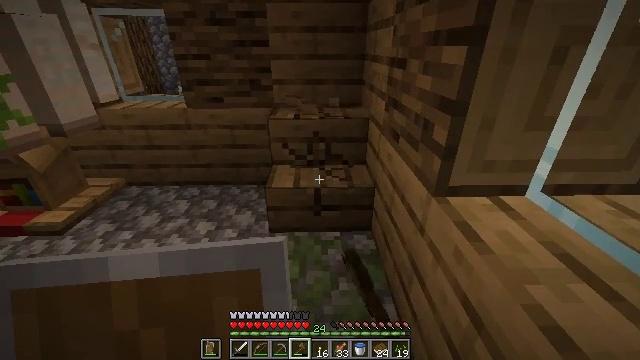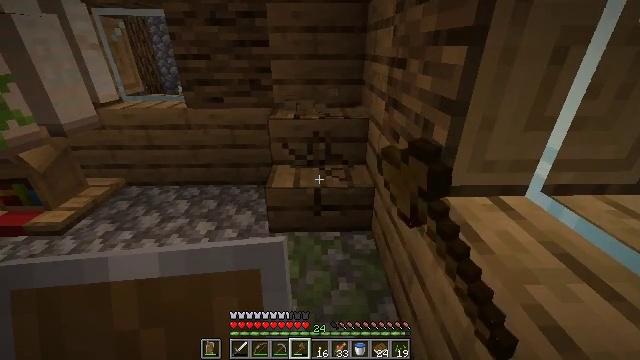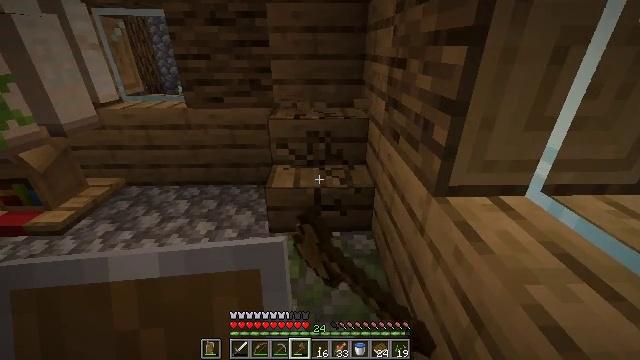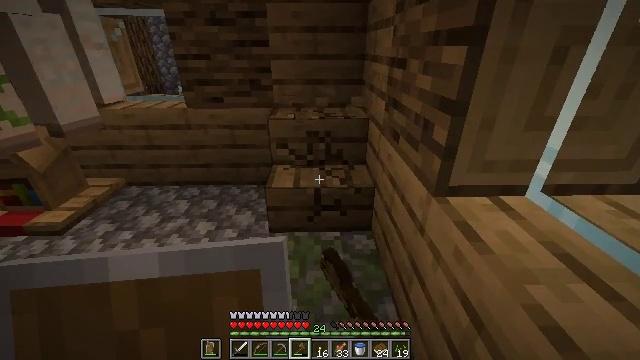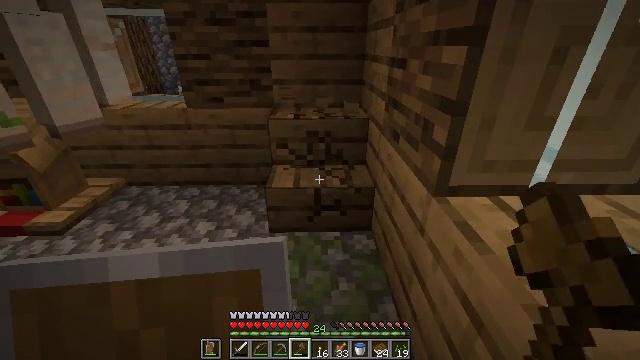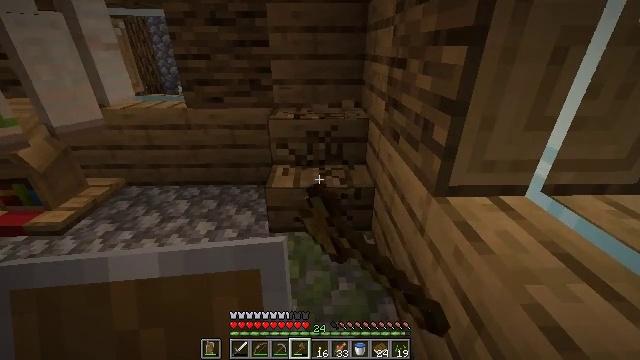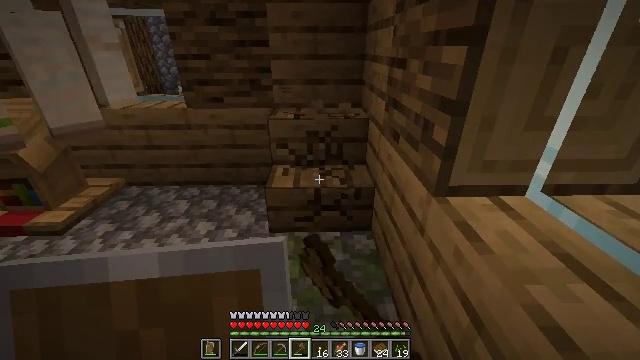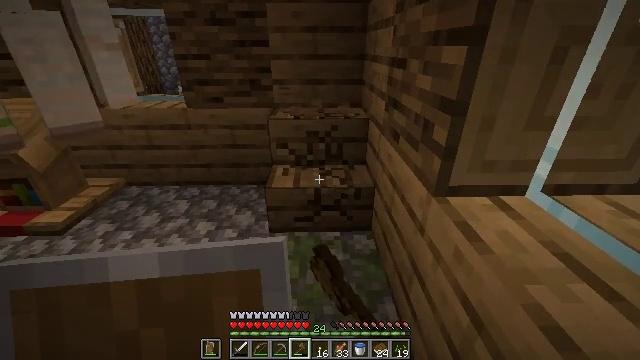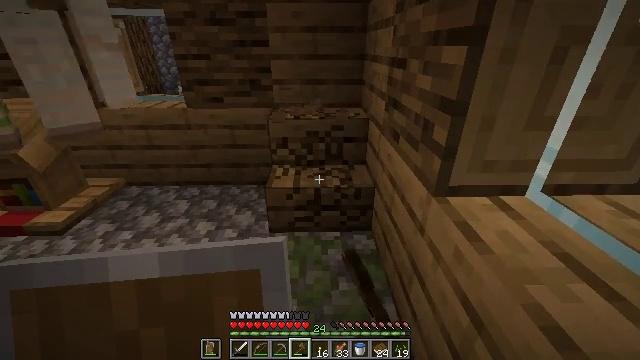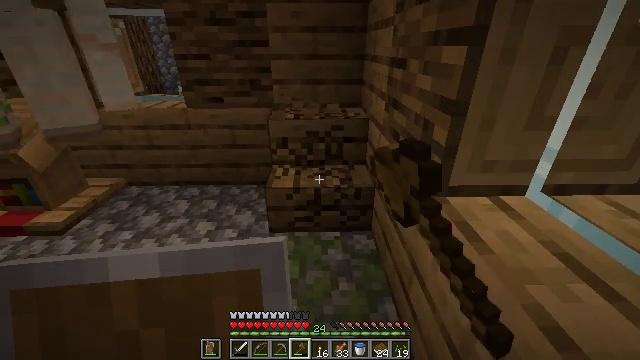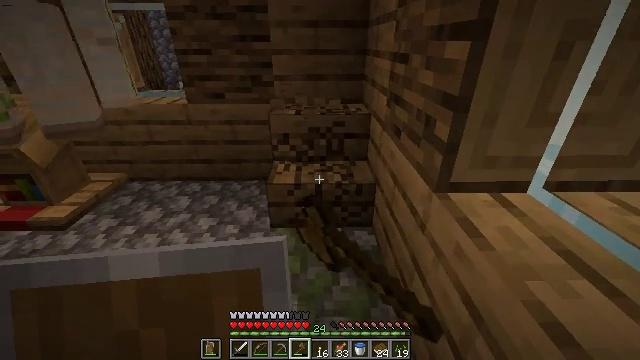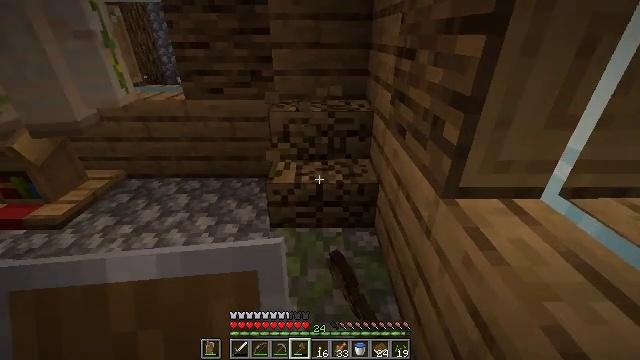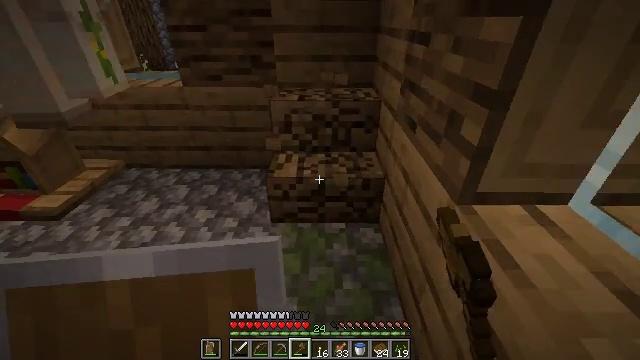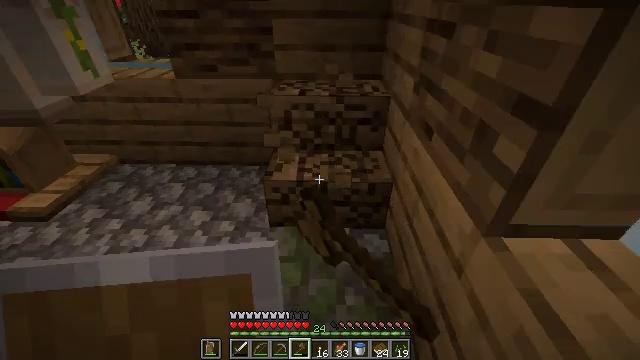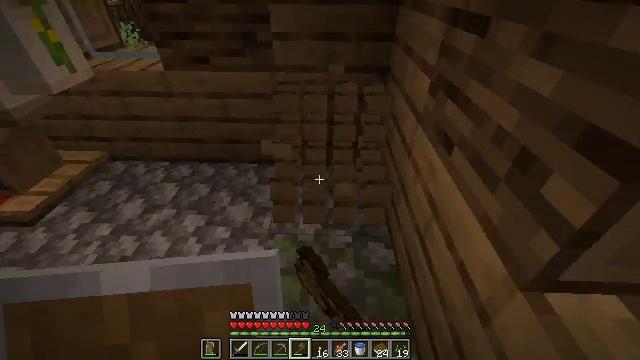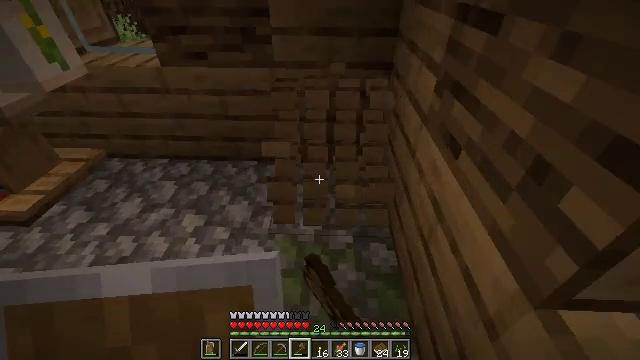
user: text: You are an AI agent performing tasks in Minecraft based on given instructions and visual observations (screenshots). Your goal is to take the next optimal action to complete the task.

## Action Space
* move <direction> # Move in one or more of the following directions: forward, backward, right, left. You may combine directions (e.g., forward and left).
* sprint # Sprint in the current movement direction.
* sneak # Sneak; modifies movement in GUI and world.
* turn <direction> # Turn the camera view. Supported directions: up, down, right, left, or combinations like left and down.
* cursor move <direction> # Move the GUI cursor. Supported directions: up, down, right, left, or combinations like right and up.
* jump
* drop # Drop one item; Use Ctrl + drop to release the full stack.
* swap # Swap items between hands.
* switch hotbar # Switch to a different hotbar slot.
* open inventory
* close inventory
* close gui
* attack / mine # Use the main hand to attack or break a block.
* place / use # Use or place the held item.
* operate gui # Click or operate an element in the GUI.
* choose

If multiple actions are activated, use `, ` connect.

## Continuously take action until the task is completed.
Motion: motion action
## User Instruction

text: Mine oak stairs.
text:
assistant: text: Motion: attack / mine
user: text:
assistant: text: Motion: attack / mine
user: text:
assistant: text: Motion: attack / mine
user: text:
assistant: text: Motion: attack / mine
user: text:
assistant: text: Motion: attack / mine
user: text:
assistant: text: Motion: attack / mine
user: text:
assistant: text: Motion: attack / mine
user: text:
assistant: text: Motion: attack / mine
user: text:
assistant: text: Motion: attack / mine
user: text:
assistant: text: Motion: attack / mine
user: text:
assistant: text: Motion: move forward, turn down, attack / mine
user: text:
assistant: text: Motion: move forward, turn left and down, attack / mine
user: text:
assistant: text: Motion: move forward, turn down, attack / mine
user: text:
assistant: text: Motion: move forward, turn down, attack / mine
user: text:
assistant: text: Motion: move forward, turn down, attack / mine
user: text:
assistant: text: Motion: move forward and move right, turn down, attack / mine
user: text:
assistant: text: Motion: move forward and move right, turn left and down, attack / mine
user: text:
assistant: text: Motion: move forward and move right, turn left and down, attack / mine
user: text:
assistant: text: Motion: attack / mine